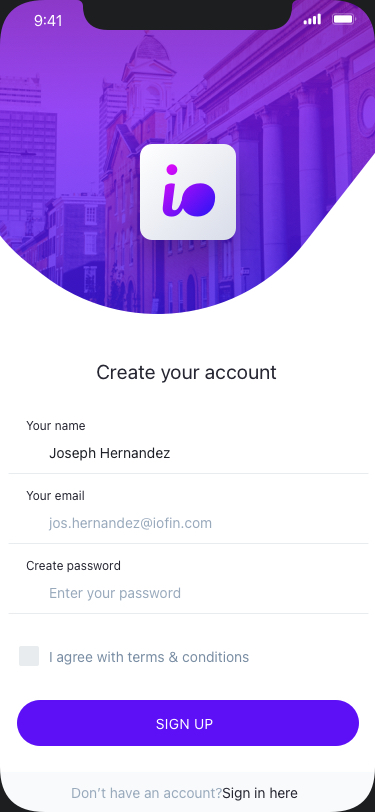
Text in this UI design:
Create your account
Don’t have an account?
Sign in here